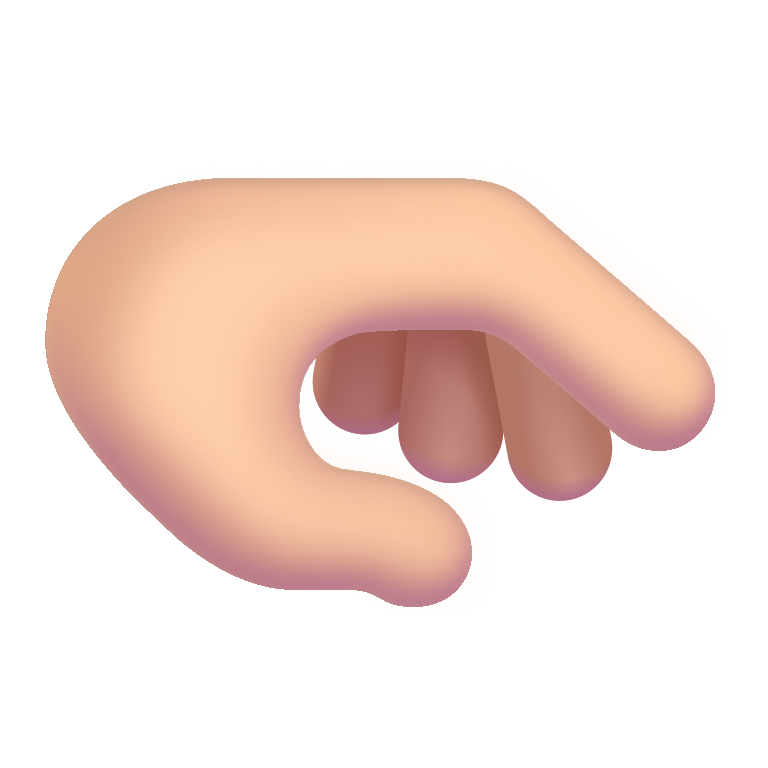
palm down hand color  light